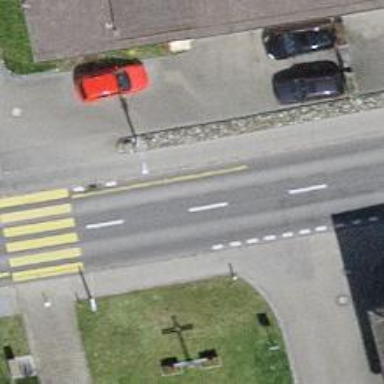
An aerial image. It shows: Public transport stop position.